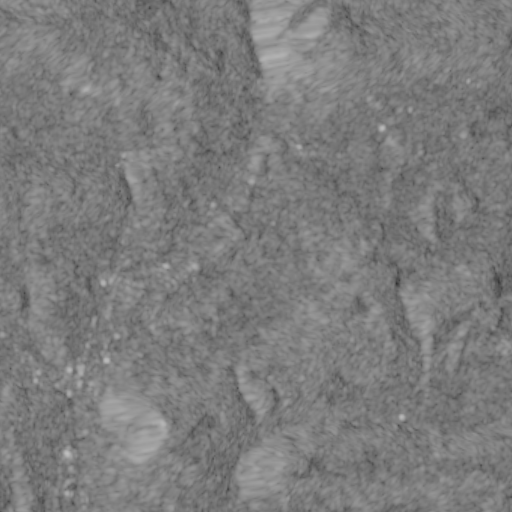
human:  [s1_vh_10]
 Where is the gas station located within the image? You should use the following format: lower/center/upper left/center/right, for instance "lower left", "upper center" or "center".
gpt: The gas station is located in the center left of the image.
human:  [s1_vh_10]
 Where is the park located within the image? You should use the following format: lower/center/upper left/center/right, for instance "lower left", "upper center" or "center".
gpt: The park is located in the lower left of the image.
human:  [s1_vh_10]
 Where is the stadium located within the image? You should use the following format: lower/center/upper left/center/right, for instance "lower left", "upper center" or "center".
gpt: The stadium is located in the lower left of the image.
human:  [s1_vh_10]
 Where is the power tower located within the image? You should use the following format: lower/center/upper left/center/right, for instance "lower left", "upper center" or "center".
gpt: There is no power tower in the image.

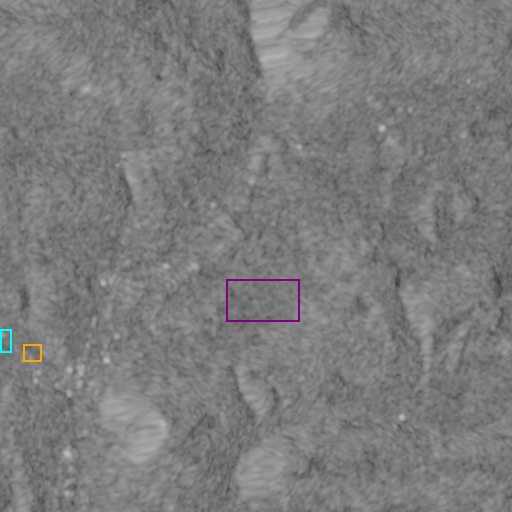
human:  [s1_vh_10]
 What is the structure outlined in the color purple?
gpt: The structure outlined in purple is a crop field.
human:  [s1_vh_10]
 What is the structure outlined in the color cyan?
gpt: The structure outlined in cyan is a park.
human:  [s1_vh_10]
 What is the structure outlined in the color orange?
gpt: The structure outlined in orange is a stadium.
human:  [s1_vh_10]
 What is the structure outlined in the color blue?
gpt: There is no blue outline.